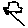
Label: car